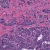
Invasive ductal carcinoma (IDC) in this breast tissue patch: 1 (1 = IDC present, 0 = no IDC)